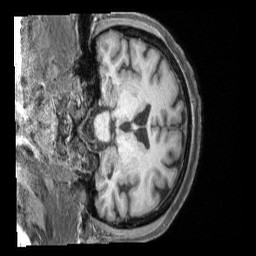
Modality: T1w
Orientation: coronal
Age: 51
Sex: female
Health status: ill
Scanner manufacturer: siemens
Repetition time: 2.4 s
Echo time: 0.00231 s